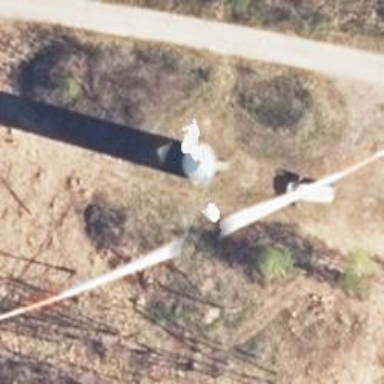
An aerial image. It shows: Wind-powered generator.